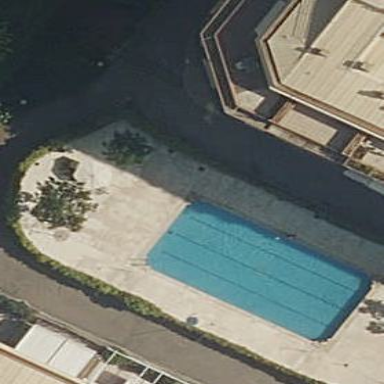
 perfect for swimming and other water activities."